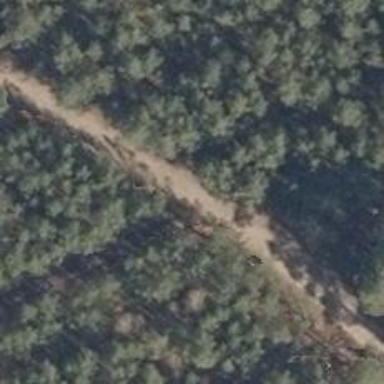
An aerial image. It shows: Sandy track road with grade5 tracktype.